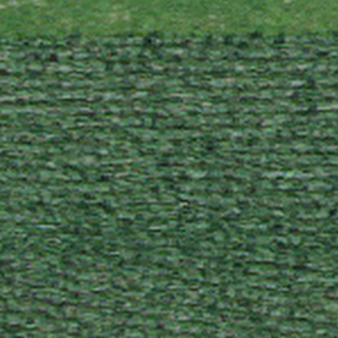
Label: other